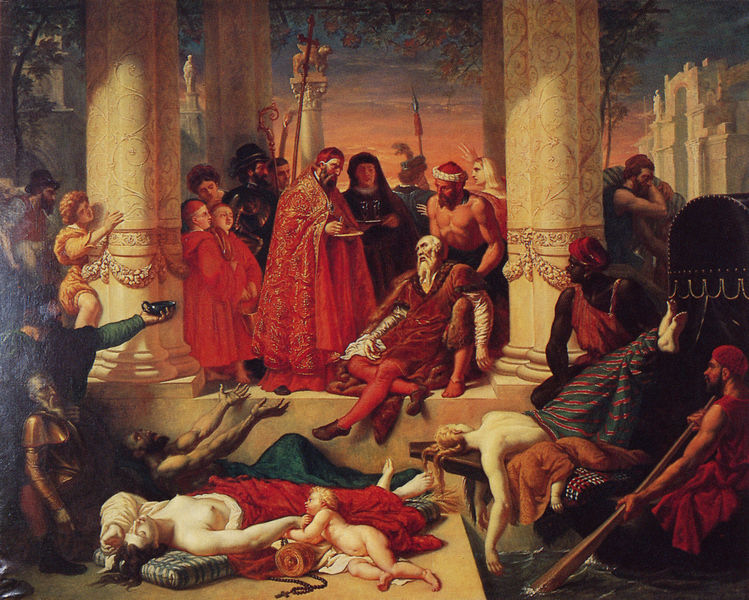
Titel: Mort du Titien, Der Tod Tizians
Künstler: Pierre Nolasque Bergeret
Standort: Montargis
Institution: Musée Girodet
Schlagwörter: akt, baum, blau, blätter, gemälde, haut, himmel, kampf, laub, mann, nackt, schatten, umhang, wasser, weiß, wolken, bäume, frauen, gelb, grün, menschen, ocker, stadt, äste, abend, brust, busen, frau, kleid, kleider, licht, marmor, männer, nacht, orange, pfeiler, schwarz, szene, säule, säulen, gebäude, haus, rot, schloss, tuch, beige, bart, gelage, gläser, mütze, wand, architektur, arm, barock, halten, inkarnat, kleidung, leiche, mensch, schale, sockel, stein, tod, tot, trauer, vollbart, hände, öl, ast, dämmerung, zweige, kirche, sonne, geistlicher, gewand, gold, haare, mantel, reich, stoffe, tücher, decke, kind, klassizismus, personen, blatt, girlande, person, pflanze, pflanzen, gotik, krone, renaissance, boot, ruder, engel, putte, putto, brüste, schiff, wellen, liegen, venedig, alter mann, stab, kette, sonnenuntergang, tag, hof, baby, schiffbruch, schlacht, treppe, bischof, kissen, lanze, papst, ruderer, ornamente, stufe, nackte, podest, junge, liegend, matratze, fallen, abendrot, anlegen, wände, neger, alter, greis, knabe, krank, burg, kreuz, orient, religion, palast, waffen, leichen, tote, kardinal, reichen, brokat, rüstung, rom, kapitell, ranke, girlanden, prister, harem, pfarrer, sarg, bündelpfeiler, jesus, sterben, reise, flehen, müde, klerus, meßdiener, priester, rouge, bettler, lanzen, mohr, lokalfarben, tempel, löwe, speer, putten, rosenkranz, kranke, mort, ohnmacht, turban, liegt, sklaven, titien, hafenbecken, schiffbrüchige, ornat, sterbender, mamor, fraune, kommunion, colonne, roi, ankommen, lasierend, colonnes, gondel, gondoliere, palais, barke, antiquité, mythologie, letzte ölung, floß, theatre, sänfte, titten, histoire, ruderblatt, klage, venise, pest, delacroix, stodd, tote frau, stärkung, mythe, bündelsäulen, cpur, faste, luxure, schiffsreise, tot4, sittengemälde, sittegemälde, totengondel, théâtrale, onmacht